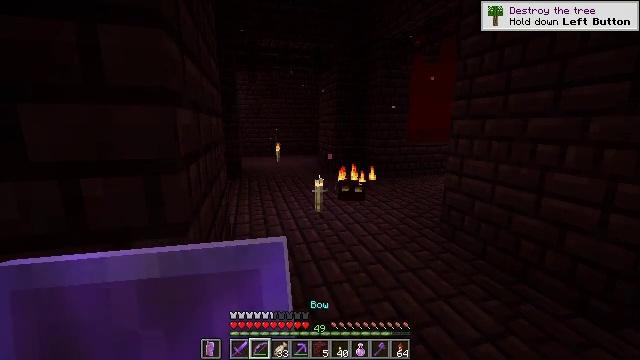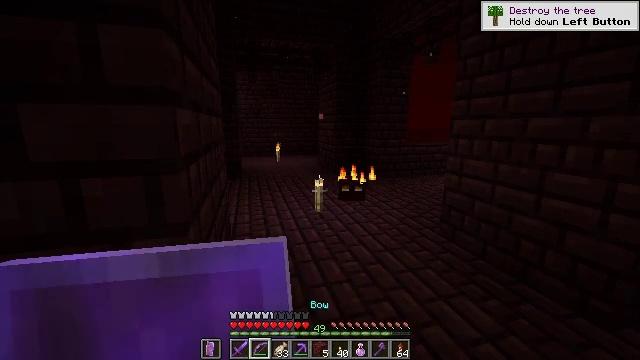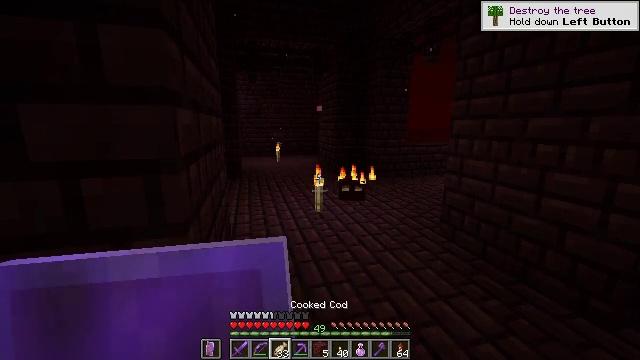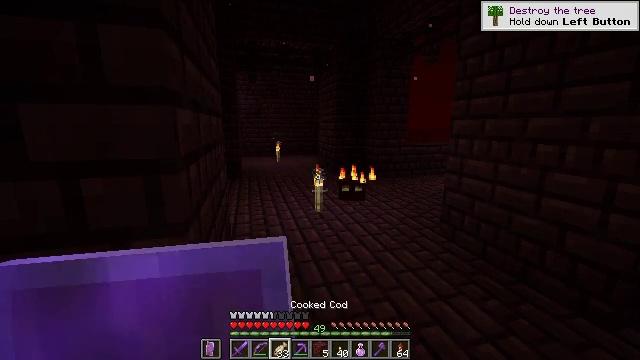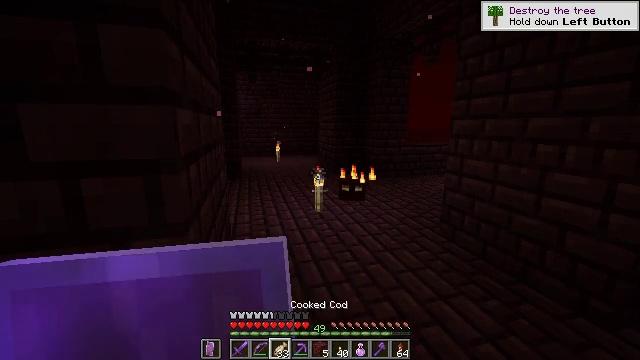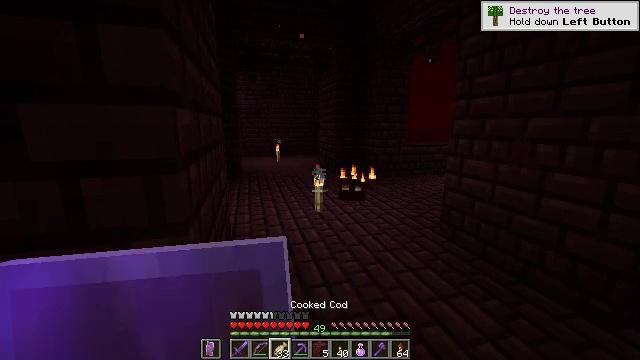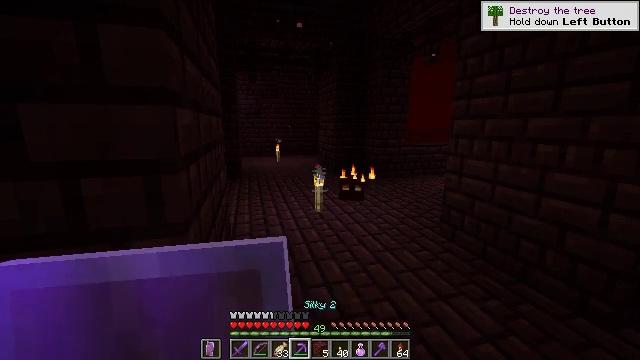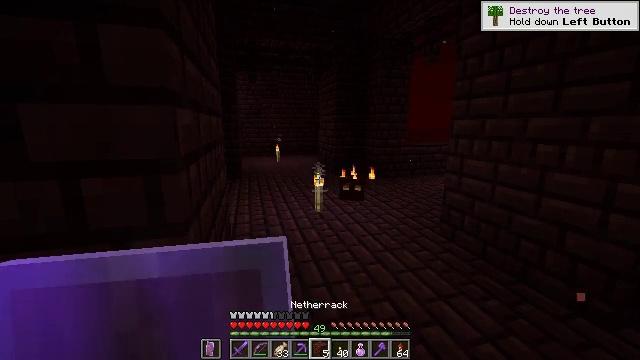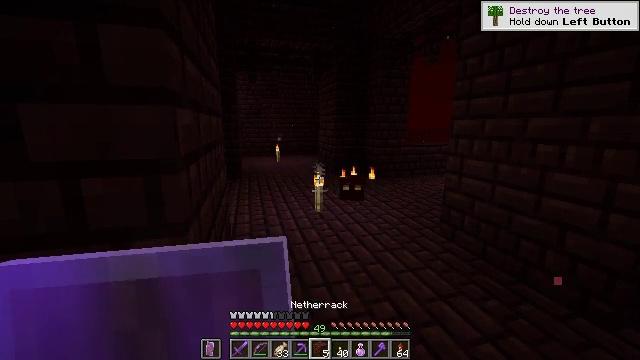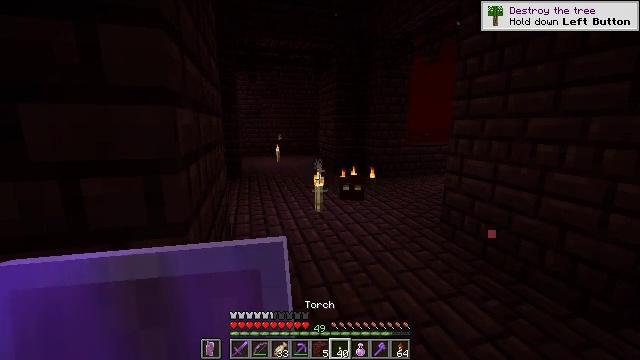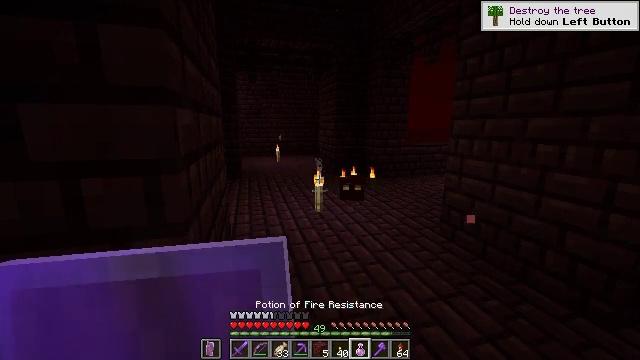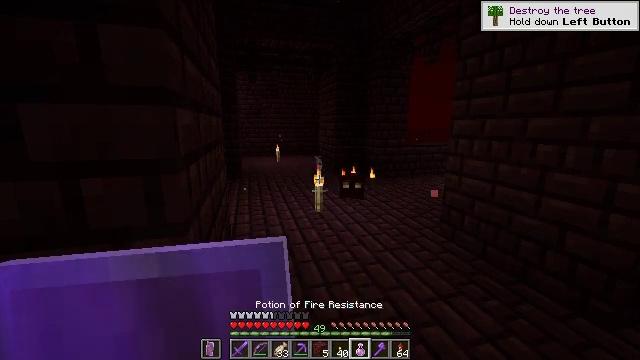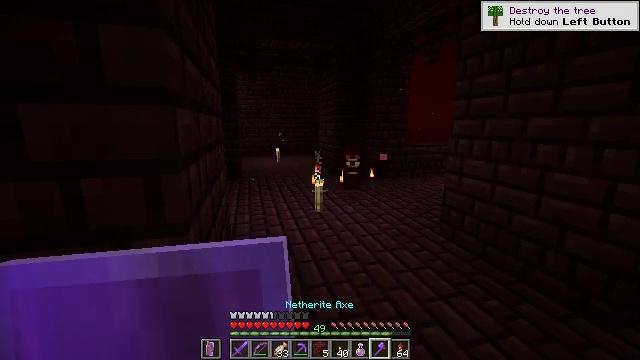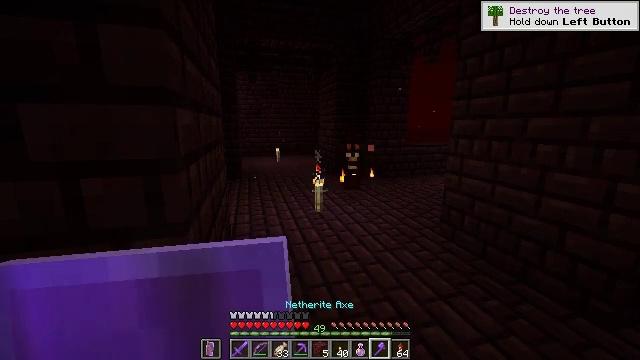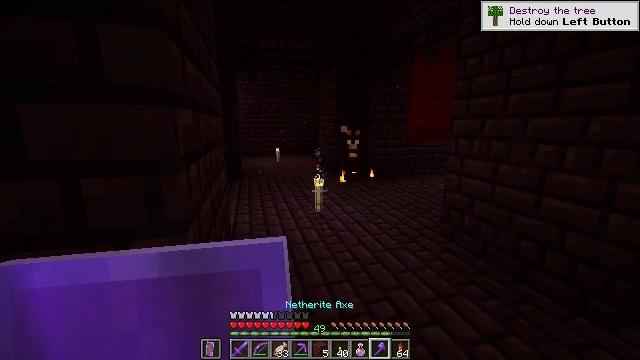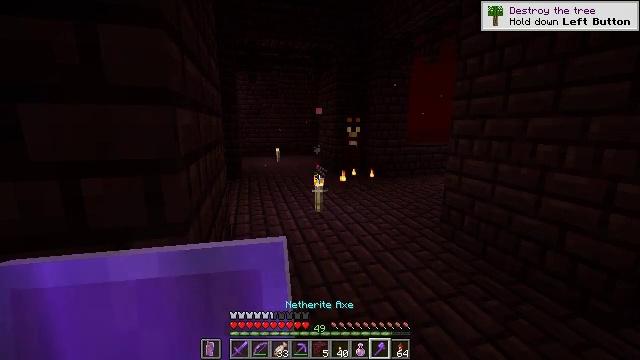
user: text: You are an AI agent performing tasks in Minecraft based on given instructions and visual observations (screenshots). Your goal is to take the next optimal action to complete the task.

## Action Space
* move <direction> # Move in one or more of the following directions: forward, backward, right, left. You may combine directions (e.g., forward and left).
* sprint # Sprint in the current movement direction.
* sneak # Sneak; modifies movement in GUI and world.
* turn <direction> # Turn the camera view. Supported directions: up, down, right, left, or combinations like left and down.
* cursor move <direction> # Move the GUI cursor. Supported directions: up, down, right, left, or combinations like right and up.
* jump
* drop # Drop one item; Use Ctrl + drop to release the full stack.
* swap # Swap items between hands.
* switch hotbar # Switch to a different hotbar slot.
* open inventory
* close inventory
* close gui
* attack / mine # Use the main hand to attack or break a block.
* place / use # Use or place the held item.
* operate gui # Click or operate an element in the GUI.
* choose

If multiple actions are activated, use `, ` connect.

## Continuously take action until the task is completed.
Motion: motion action
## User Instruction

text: Hunt the magma cube.
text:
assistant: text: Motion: no_op
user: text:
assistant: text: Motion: no_op
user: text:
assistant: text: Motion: no_op
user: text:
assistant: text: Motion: no_op
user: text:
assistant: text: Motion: no_op
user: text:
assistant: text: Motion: no_op
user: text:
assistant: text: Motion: no_op
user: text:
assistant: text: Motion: no_op
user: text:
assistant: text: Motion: no_op
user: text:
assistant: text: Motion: no_op
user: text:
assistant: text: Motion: no_op
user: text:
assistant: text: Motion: no_op
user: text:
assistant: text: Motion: no_op
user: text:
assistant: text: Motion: no_op
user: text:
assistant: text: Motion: no_op
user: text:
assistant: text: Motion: no_op
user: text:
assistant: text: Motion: no_op
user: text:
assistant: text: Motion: no_op
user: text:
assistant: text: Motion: no_op
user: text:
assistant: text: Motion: no_op
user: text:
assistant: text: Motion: no_op
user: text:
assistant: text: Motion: move forward
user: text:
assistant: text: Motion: move forward
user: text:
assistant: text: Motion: move forward
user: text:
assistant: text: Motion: move forward
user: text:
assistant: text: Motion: move forward
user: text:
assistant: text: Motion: move forward, turn right and down
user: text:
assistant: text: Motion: move forward, turn right
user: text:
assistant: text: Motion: move forward
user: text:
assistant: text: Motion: move forward